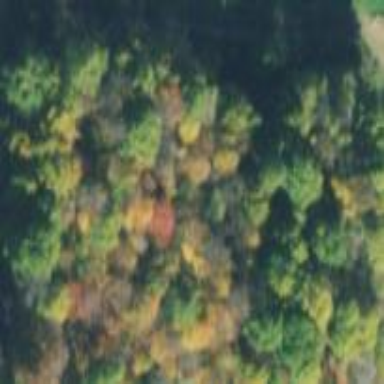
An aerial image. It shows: Serene woodland landscape.